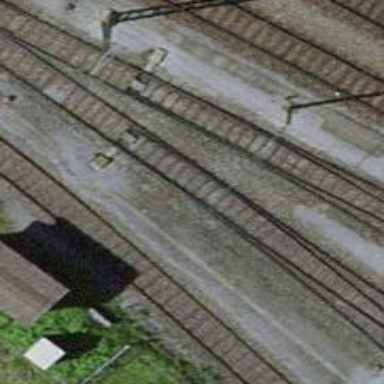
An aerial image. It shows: Railway switch.